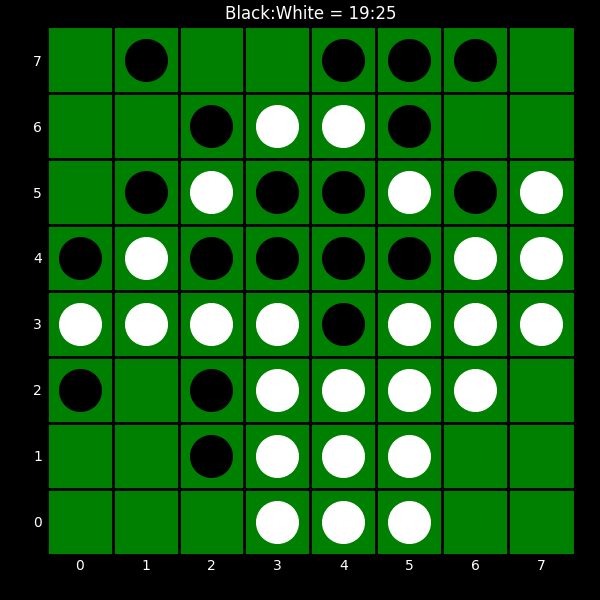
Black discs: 19
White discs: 25